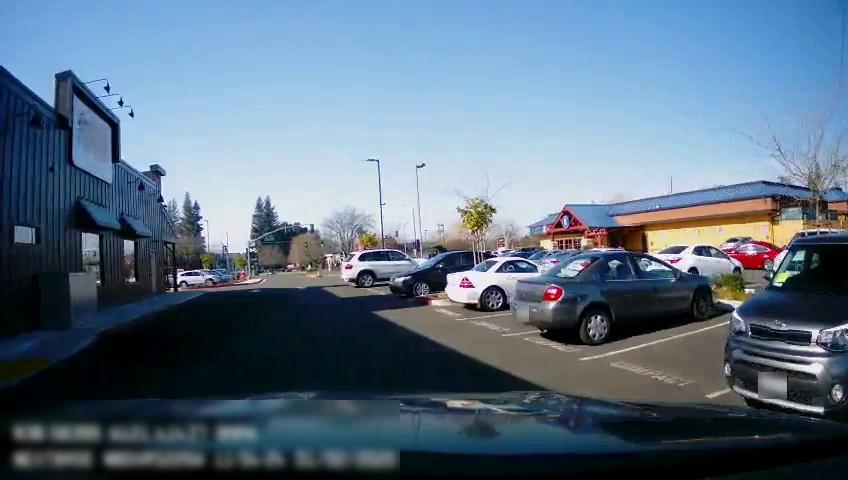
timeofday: Day
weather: Sunny
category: Drivable Space
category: Drivable Space
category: Vehicles | SUV
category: Vehicles | Car
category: Vehicles | Car
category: Vehicles | SUV
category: Vehicles | Car
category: Vehicles | Car
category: Vehicles | Car
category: Vehicles | Car
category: Vehicles | Car
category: Vehicles | SUV
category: Vehicles | SUV
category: Vehicles | SUV
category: Traffic | Signs